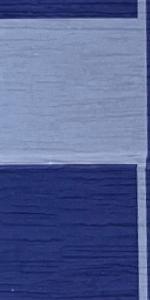
Label: Empty